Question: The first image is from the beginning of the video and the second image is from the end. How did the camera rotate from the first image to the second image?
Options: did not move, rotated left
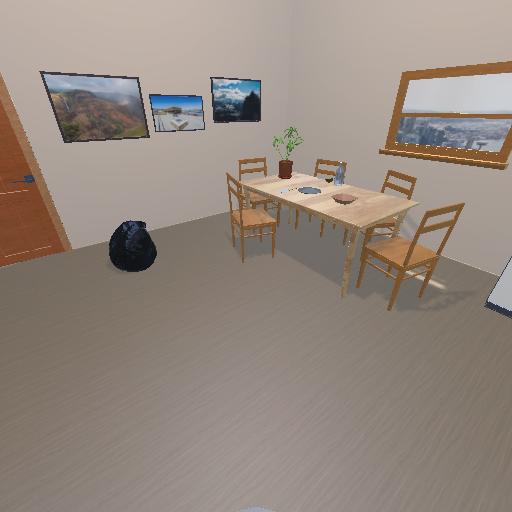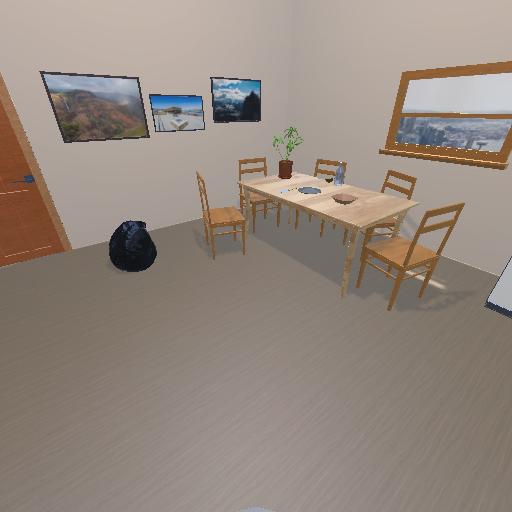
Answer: did not move